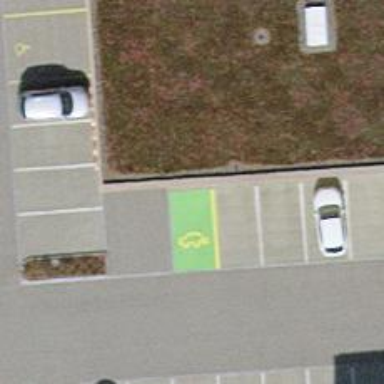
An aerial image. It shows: Charging station.